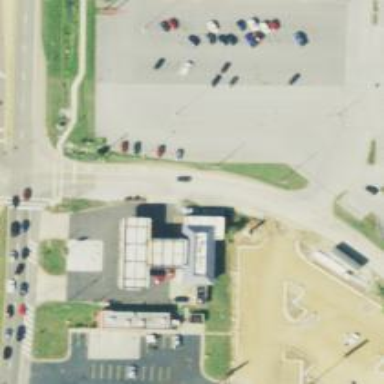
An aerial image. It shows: Convenience shop.